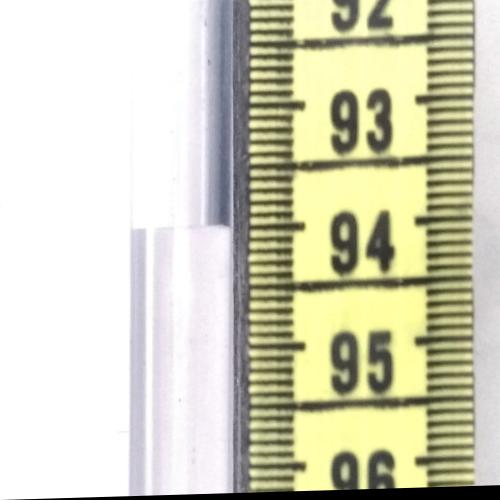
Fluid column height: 94.0 cm